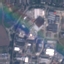
Land use / land cover class: Industrial